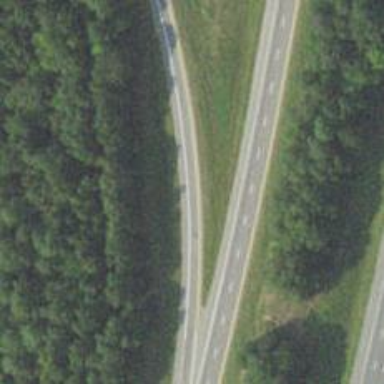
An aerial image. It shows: Asphalt motorway link.